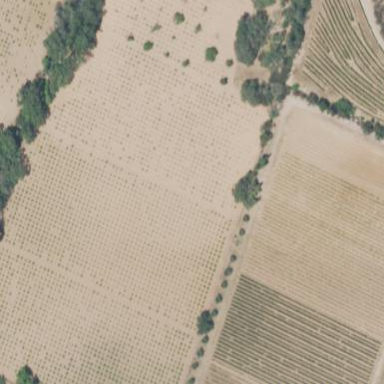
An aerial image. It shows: Vineyard growing wine grapes.